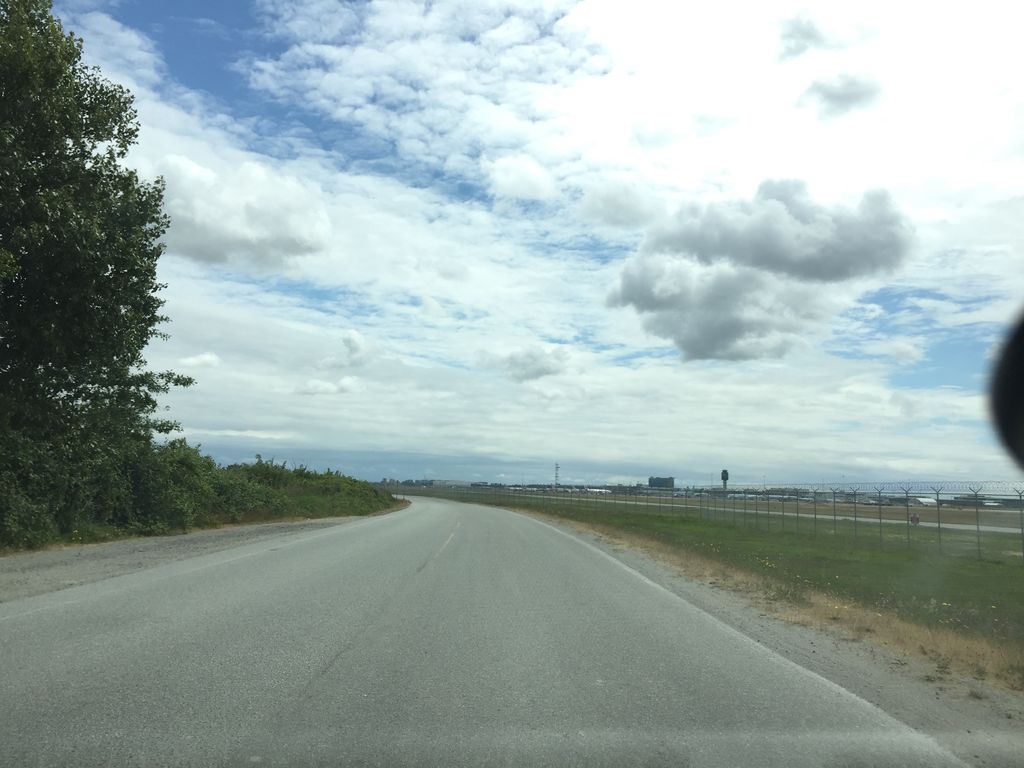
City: vancouver